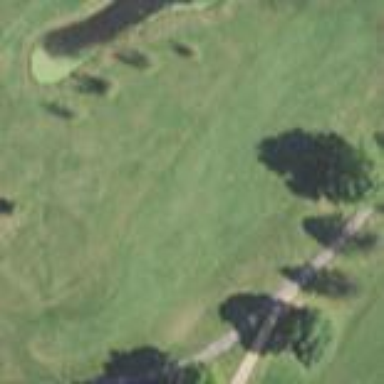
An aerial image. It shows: Golf fairway surrounded by grass.